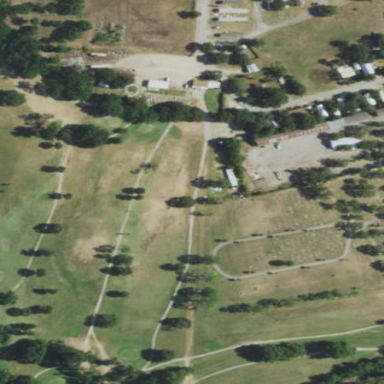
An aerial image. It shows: Golf course.